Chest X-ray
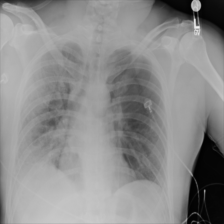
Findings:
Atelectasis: negative
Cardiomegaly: negative
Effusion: negative
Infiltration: positive
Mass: negative
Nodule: negative
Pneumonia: negative
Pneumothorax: negative
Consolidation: negative
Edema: negative
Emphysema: negative
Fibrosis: negative
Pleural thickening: negative
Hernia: negative